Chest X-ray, PA view. Patient: 53 years old, sex M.
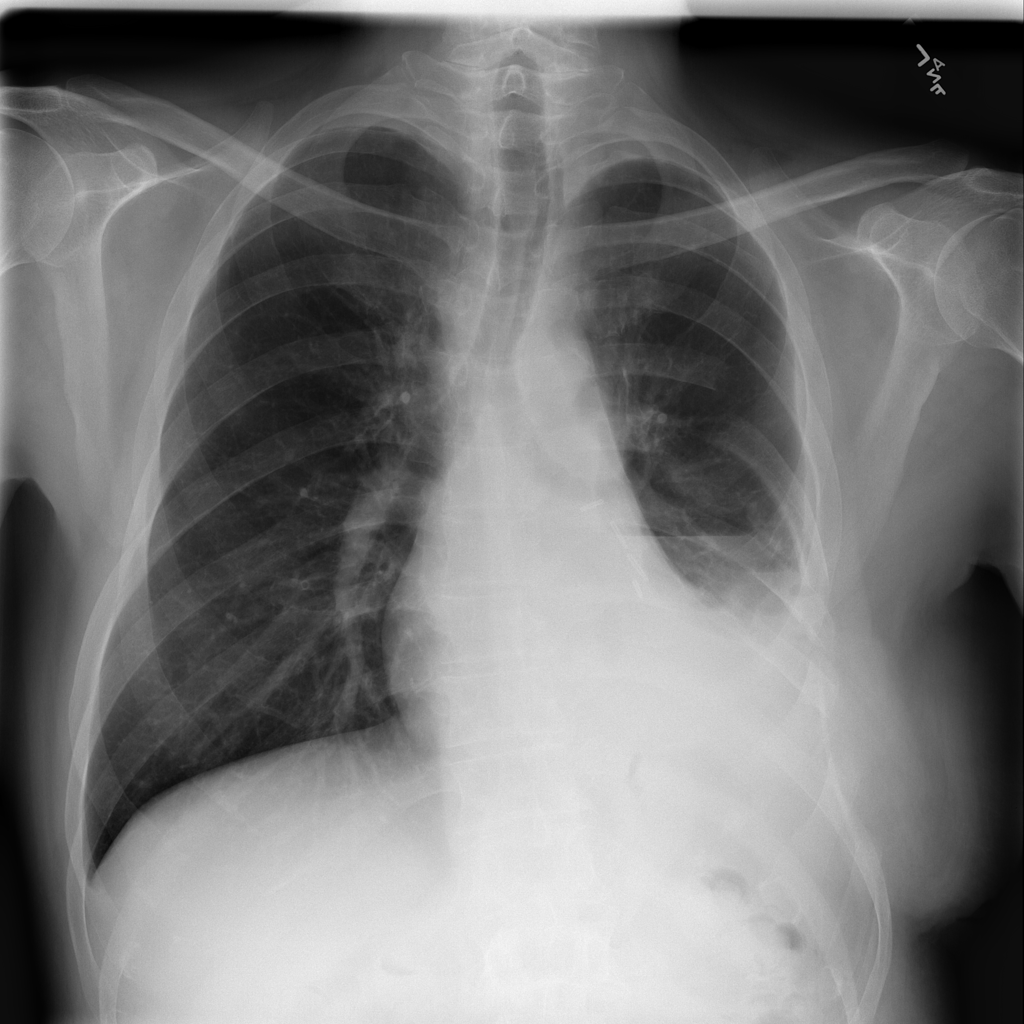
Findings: Atelectasis, Infiltration